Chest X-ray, PA view. Patient: 55 years old, sex F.
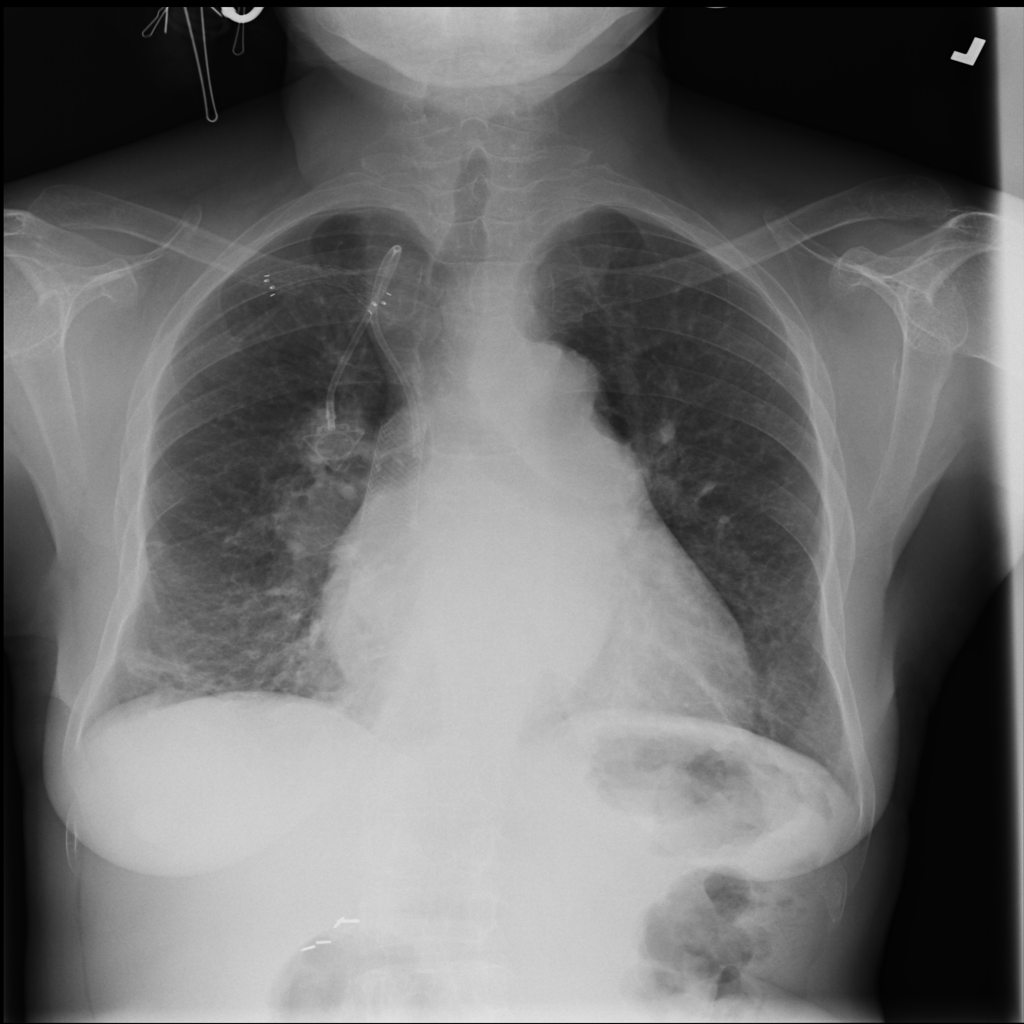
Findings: Cardiomegaly, Effusion, Infiltration, Pleural_Thickening